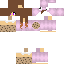
A female human skin with pale skin, wearing brown long hair dressed in a blue tshirt and black pants, featuring a closed mouth.